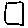
Label: square